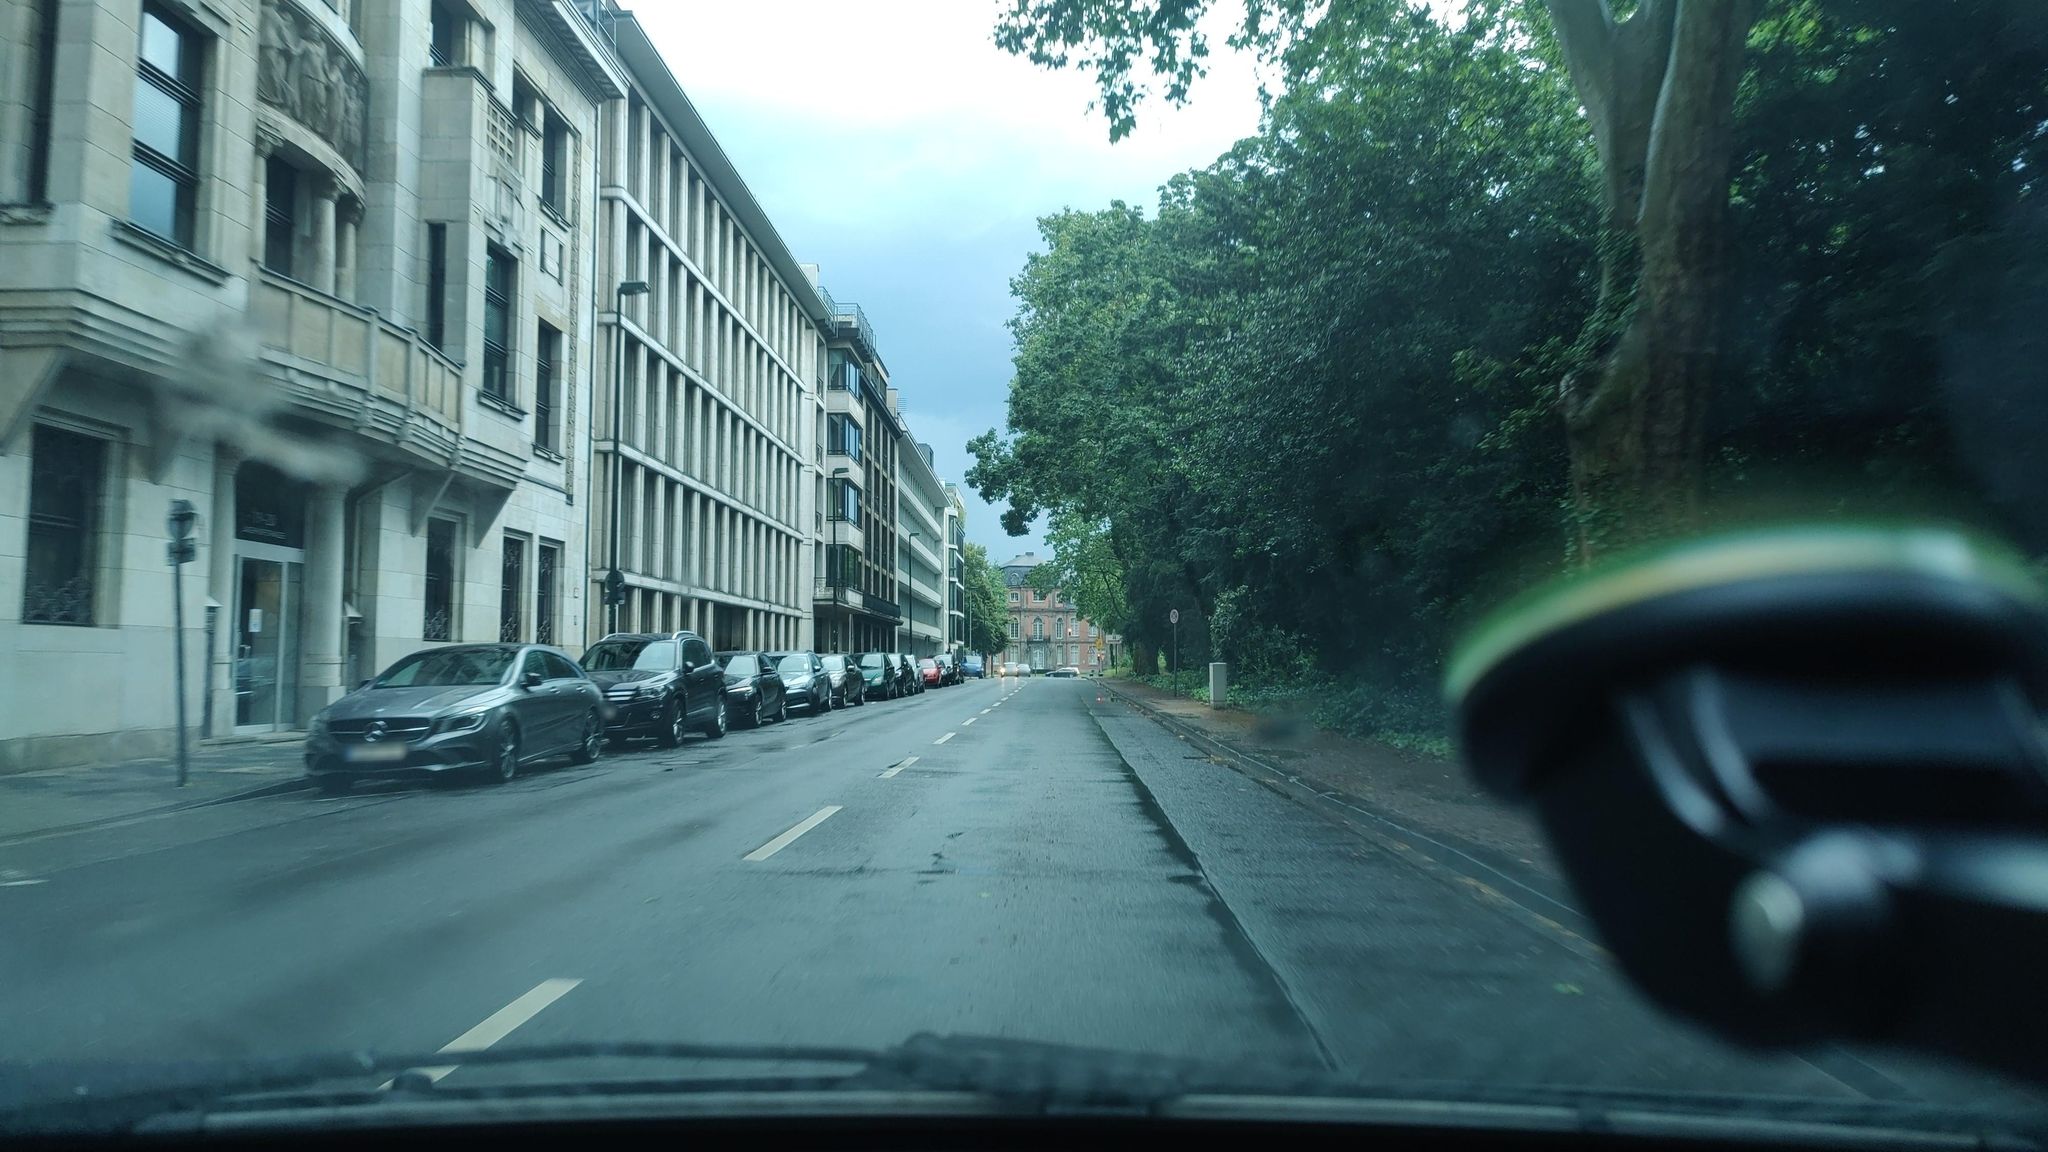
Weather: clear
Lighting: day
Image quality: good
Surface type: railway
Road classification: secondary
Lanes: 2
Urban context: urban centre
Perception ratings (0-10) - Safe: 6.3, Lively: 6.33, Beautiful: 8.69, Boring: 4.91, Depressing: 3.7, Wealthy: 8.65